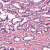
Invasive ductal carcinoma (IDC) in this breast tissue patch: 1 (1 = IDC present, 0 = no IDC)